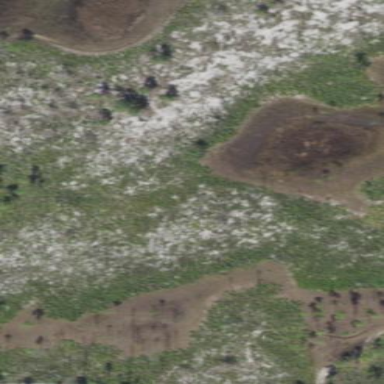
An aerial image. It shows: Marsh wetland.